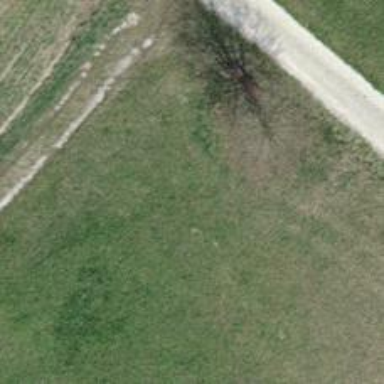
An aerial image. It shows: Bench.